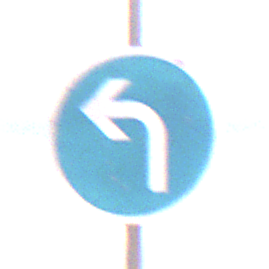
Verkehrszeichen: VorgeschriebeneFahrtrichtungLinks
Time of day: Midday
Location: Outdoor (Urban)
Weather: Overcast
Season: NotSpecified
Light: Natural